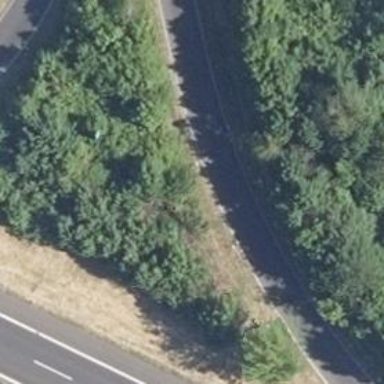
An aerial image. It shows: Motorway trunk link.